Question: Here is the relevant HTML:
'''
<div class="row">
<div class="arrow box">&#9668;</div>Month Year<div class="dayMonth box"></div>&#9658;<div class="arrow box"></div>
</div>
'''
Here is the css which the .html file that the above HTML is in links to:
'''
*
{
margin: 0;
padding: 0;
}
body
{
font-family: "Times New Roman";
font-size: 12pt;
}
.dayMonth
{
width: 80%;
}
.arrow
{
width: 10%;
}
.row
{
width: 58em;
background-color: gray;
margin-right: auto;
margin-left: auto;
}
.box
{
float: left;
text-align: center;
}
'''
This is the output:

The "row" is centering in the browser right but the stuff inside it (the two arrows and the Month Year) aren't doing what I want.
What I think this should be doing is, because there are two arrows and both of their widths is sent to 10% and then the dayMonth width is 80% that all the divs should take up the entire "row" (because they sum to 100%) and that the text "Month Year" should be centered within the "row" because the .dayMonth css class says it should be centered in its div and because its div should be the center 80% of the "row". This, obviously, isn't happening though.
I don't want a different solution (per se) I want to know why the code I've written doesn't express the idea that I want it to express, doesn't work the way I want it to.
I think I must be misunderstanding how %'s governs widths. <URL> says that %'s "Defines the width in percent of the containing block" though and that looks like %'s should do what I intend them to do so I'm thoroughly confused.
Where have I gone wrong?
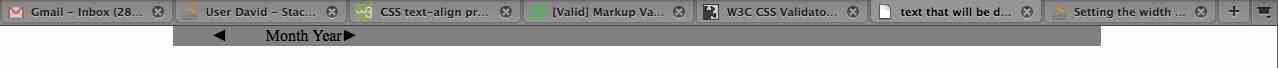
Answer: This works fine for me in Opera.
I did notice that you have "Month Year" outside of the '<div>'. Try putting it inside and see if that fixes it.
And again with the last arrow, it's outside its '<div>' tag as well.
Your HTML should be like this:
'''
<div class="row">
<div class="arrow box">&#9668;</div><div class="dayMonth box">Month Year</div><div class="arrow box">&#9658;</div>
</div>
'''
Also, once you do this, the row '<div>' will not have a height so you might want to explicitly set a height (try 20px).